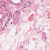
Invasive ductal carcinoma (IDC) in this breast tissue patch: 0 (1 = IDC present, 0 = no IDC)